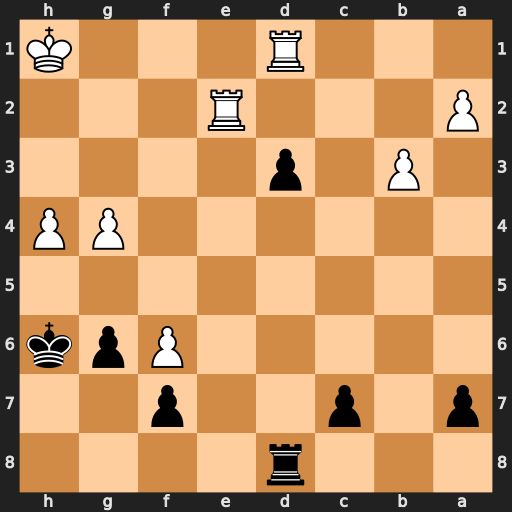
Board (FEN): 3r4/p1p2p2/5Ppk/8/6PP/1P1p4/P3R3/3R3K
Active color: b
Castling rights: -
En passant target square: -
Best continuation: dxe2 Rxd8 e1=Q+